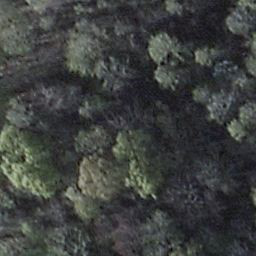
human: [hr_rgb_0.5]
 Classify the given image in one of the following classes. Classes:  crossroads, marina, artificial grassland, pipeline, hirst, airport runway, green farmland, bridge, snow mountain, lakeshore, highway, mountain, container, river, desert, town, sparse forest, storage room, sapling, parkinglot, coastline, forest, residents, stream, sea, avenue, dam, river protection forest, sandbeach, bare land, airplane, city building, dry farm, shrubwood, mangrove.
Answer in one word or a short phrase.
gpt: shrubwood